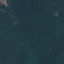
Label: Forest